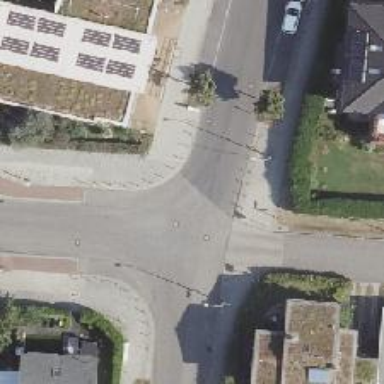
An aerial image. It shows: Unmarked road crossing.